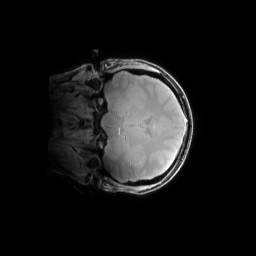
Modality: PDw
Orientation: coronal
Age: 26
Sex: female
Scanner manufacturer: siemens
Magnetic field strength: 6.98 T
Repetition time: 1.3 s
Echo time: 0.00231 s